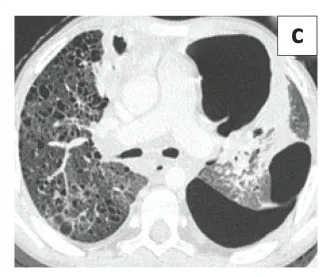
A 7-year-old boy with disseminated TB on antitubercular therapy. Contrast-enhanced CT chest axial.
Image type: radiology (ct)